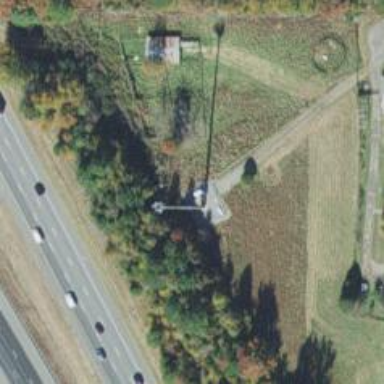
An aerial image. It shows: Mast tower used for communication.